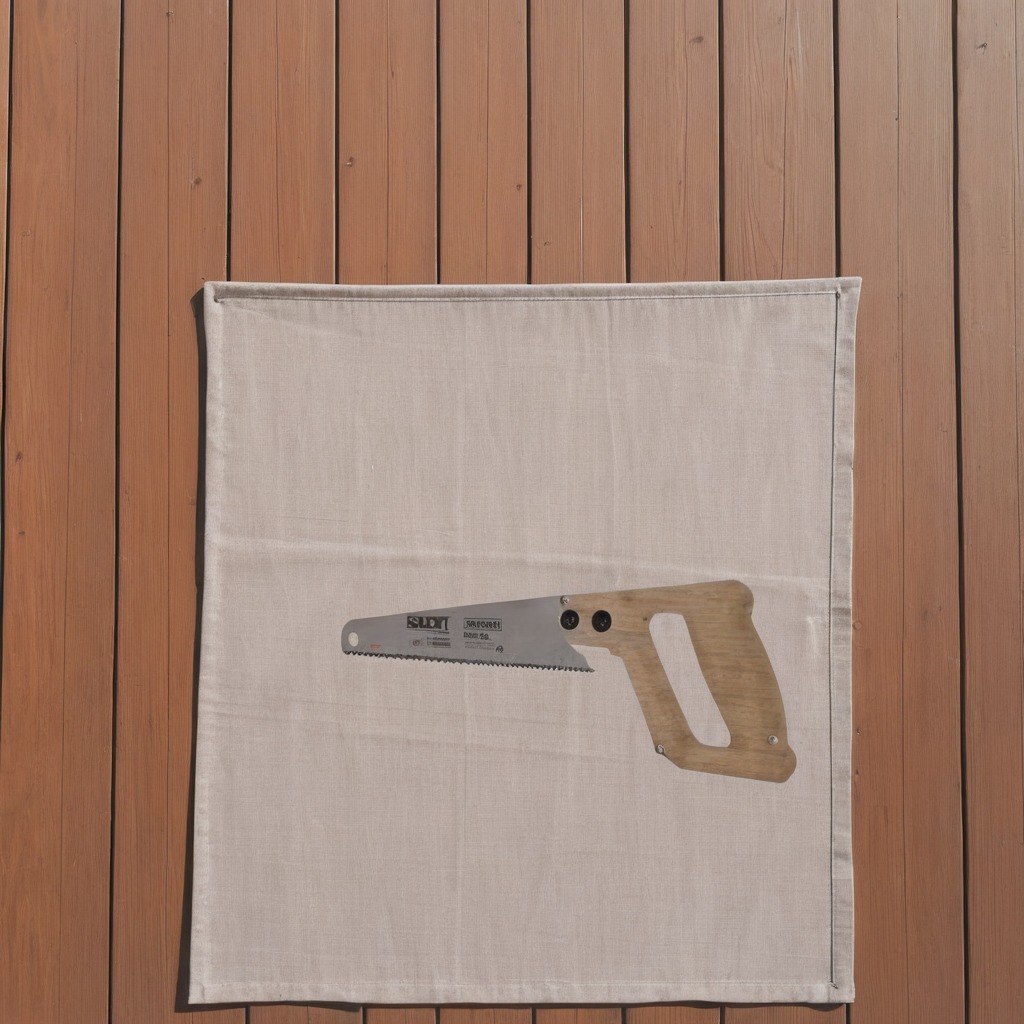
A metal saw is lying on a wooden table in an outdoor workshop.